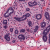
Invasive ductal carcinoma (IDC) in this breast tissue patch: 0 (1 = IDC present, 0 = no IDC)